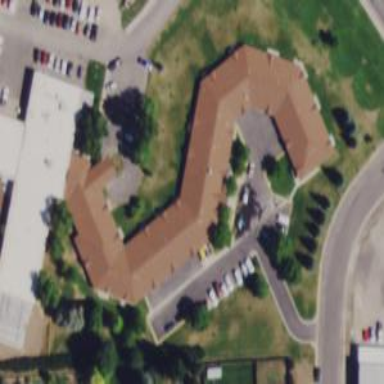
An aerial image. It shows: Nursing home.